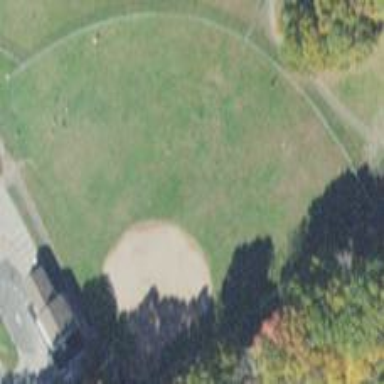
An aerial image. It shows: Baseball pitch for leisure and sports activities.